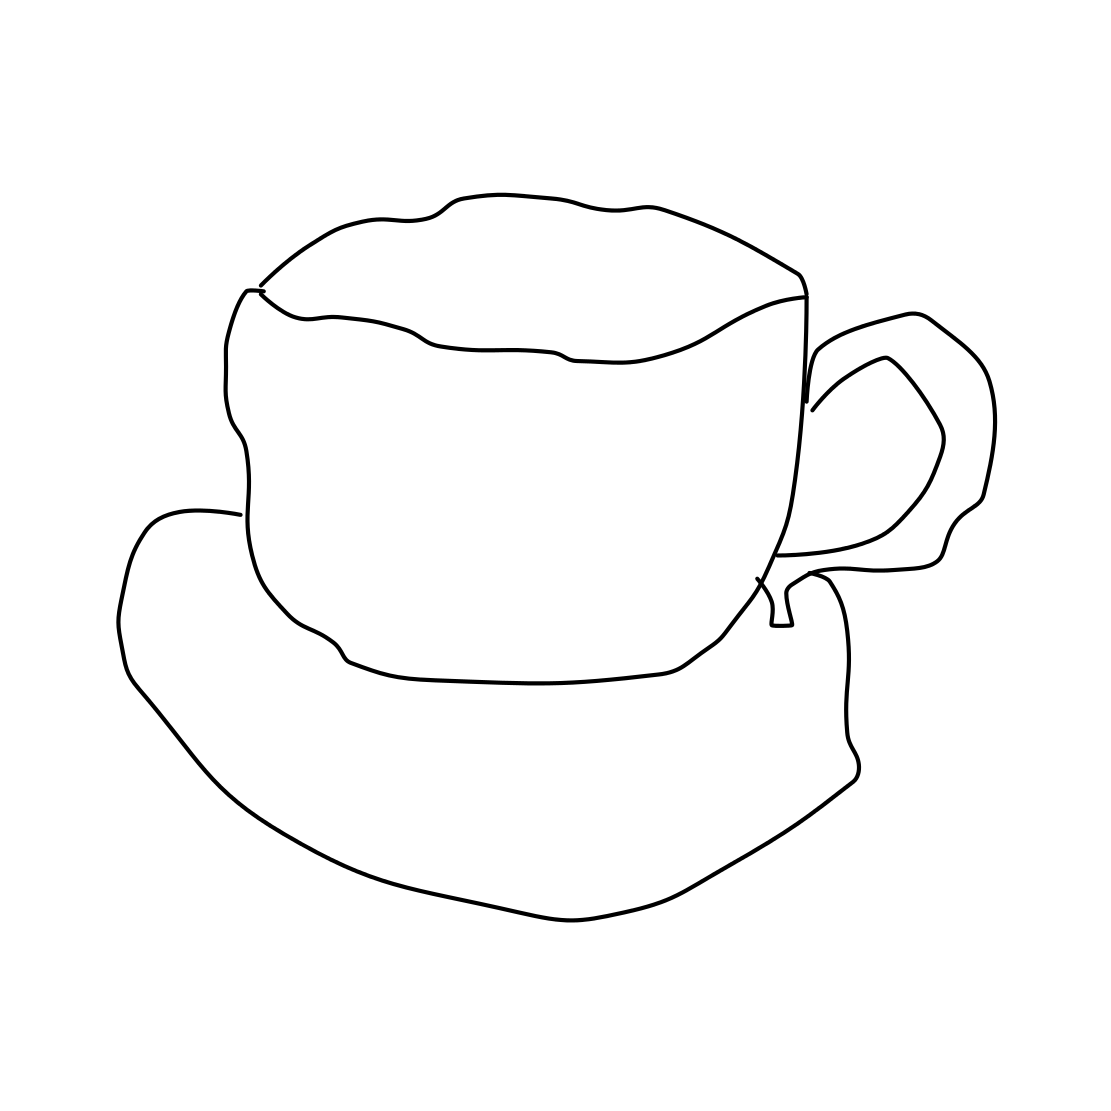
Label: teacup